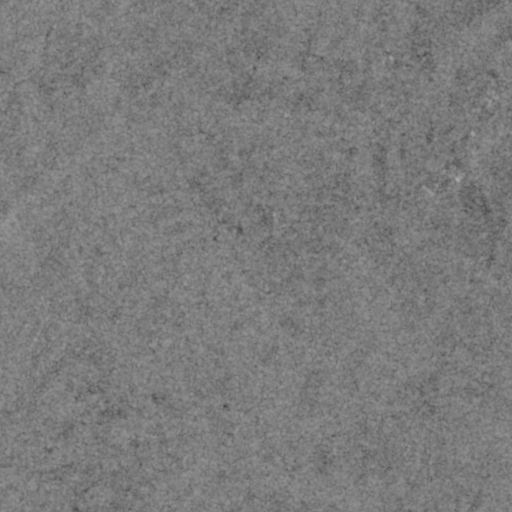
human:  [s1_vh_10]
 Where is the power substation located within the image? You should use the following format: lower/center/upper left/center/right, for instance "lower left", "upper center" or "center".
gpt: The power substation is located in the upper right of the image.
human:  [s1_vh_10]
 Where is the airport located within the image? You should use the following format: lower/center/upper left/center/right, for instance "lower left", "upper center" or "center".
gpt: There is no airport in the image.

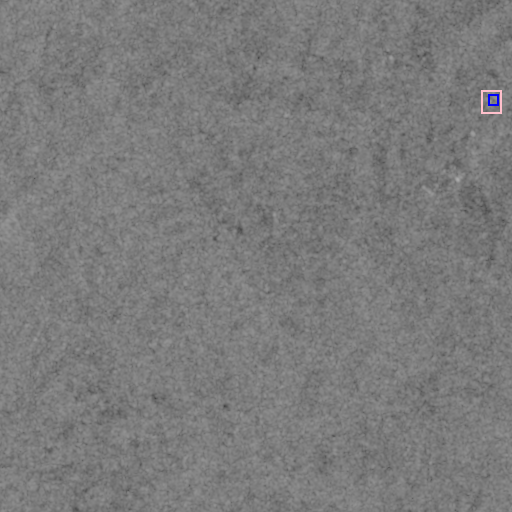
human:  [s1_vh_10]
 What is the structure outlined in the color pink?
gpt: The structure outlined in pink is a power substation.
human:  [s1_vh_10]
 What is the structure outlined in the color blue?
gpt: The structure outlined in blue is a building.
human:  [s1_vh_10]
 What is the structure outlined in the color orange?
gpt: There is no orange outline.